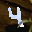
Label: 4